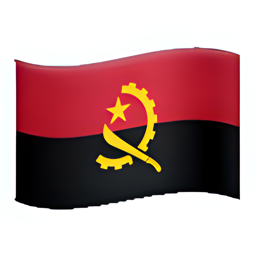
Name: flag for angola
Emoji: 🇦🇴
Group: Flags
Sub-group: country-flag